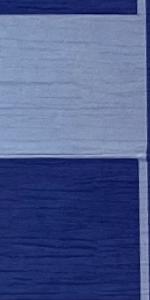
Label: Empty